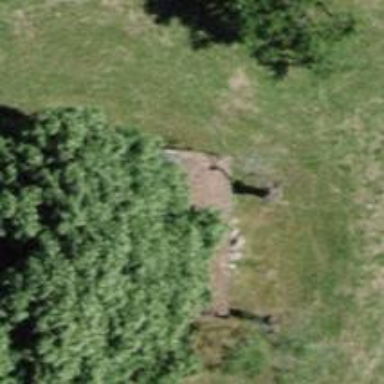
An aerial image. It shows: Rural barn.